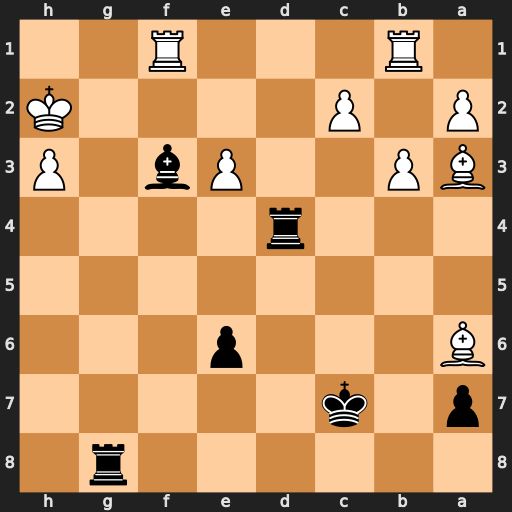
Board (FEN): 6r1/p1k5/B3p3/8/3r4/BP2Pb1P/P1P4K/1R3R2
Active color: b
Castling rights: -
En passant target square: -
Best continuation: Rd2+ Be2 Rxe2+ Rf2 Rxf2#